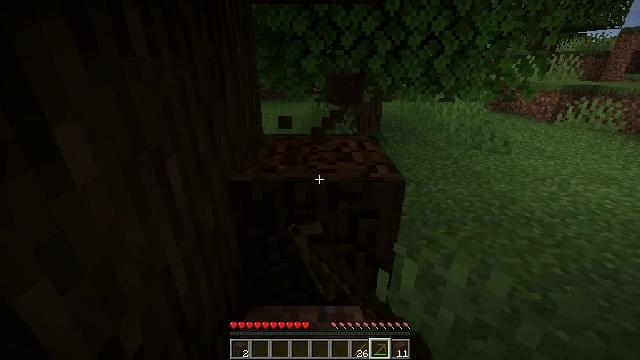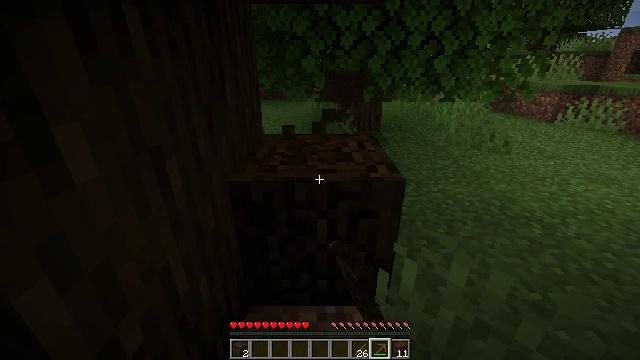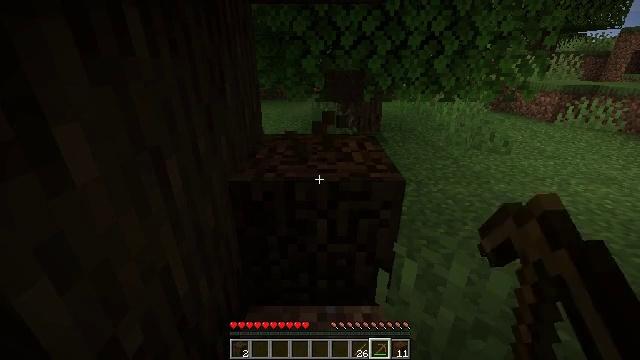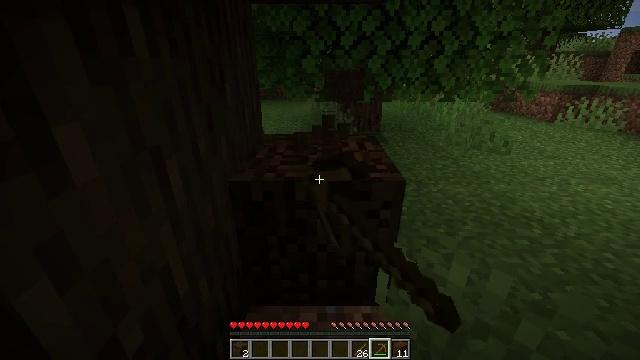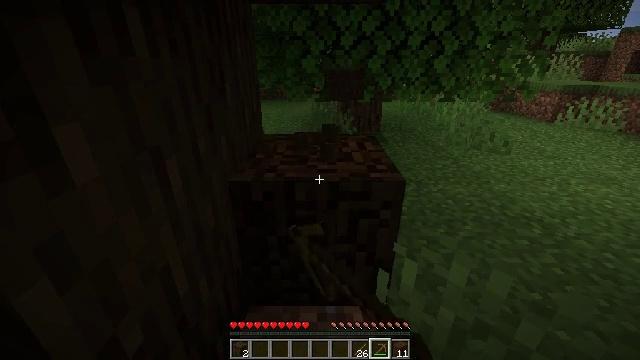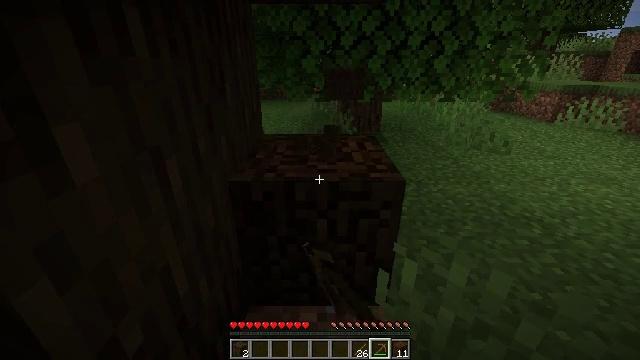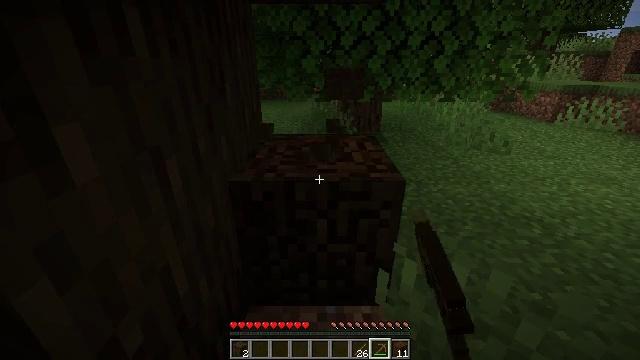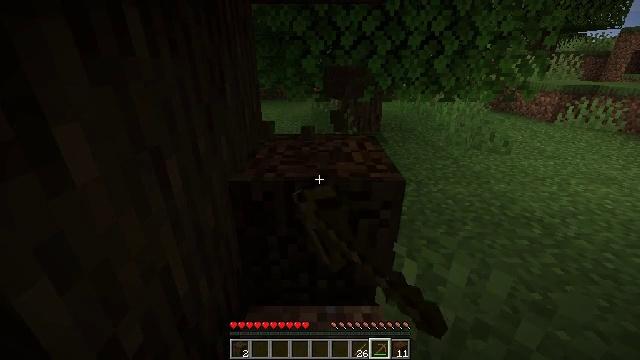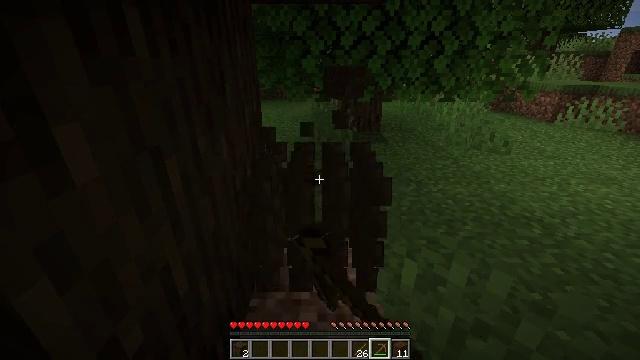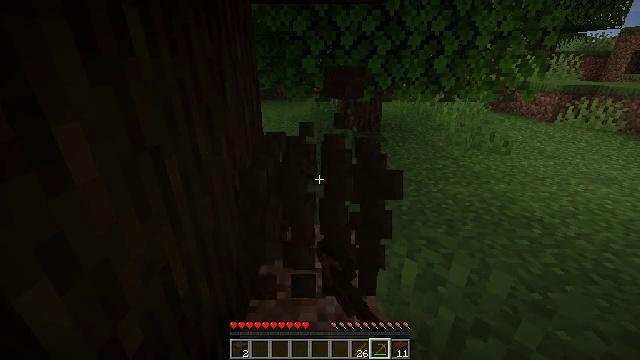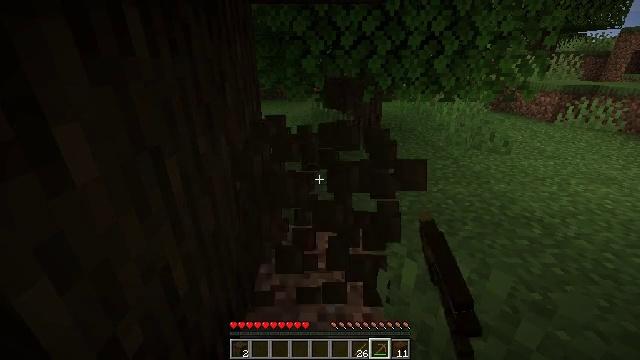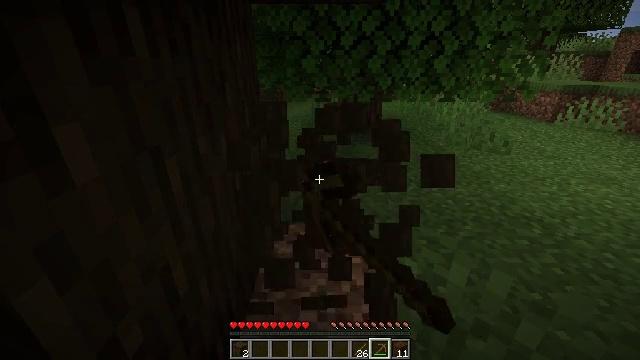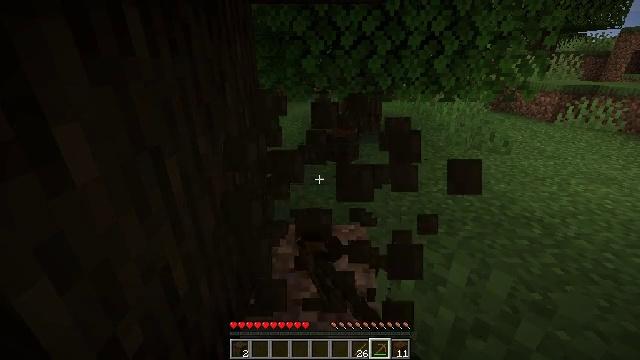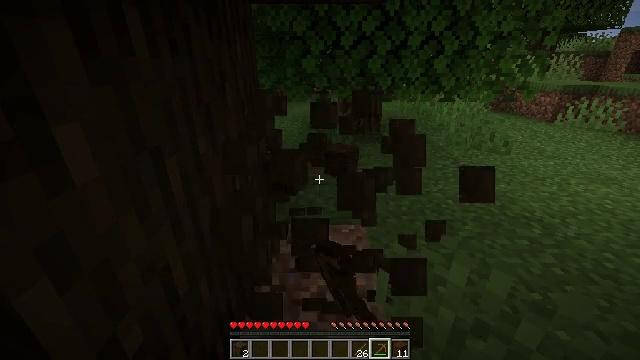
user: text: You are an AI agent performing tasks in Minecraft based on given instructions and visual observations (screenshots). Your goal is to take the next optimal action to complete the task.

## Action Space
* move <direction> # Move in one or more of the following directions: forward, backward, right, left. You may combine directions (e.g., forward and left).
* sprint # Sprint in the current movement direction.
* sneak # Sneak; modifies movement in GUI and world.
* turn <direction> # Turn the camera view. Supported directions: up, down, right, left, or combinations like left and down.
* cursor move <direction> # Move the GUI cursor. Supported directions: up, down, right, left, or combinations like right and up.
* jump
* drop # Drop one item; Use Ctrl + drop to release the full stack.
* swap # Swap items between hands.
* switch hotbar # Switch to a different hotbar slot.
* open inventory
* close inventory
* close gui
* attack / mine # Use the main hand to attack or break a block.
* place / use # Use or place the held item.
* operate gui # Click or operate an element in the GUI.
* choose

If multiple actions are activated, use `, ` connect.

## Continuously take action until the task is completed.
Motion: motion action
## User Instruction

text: Collect dark oak log for building.
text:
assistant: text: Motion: attack / mine
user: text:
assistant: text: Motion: attack / mine
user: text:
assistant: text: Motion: attack / mine
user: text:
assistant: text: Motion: attack / mine
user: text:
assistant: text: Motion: attack / mine
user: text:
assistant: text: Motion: attack / mine
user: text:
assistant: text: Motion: attack / mine
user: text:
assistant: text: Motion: attack / mine
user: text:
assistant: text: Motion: attack / mine
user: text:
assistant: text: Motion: attack / mine
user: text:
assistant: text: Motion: attack / mine
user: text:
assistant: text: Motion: attack / mine
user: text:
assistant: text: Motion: attack / mine
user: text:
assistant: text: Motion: attack / mine